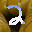
Label: 2